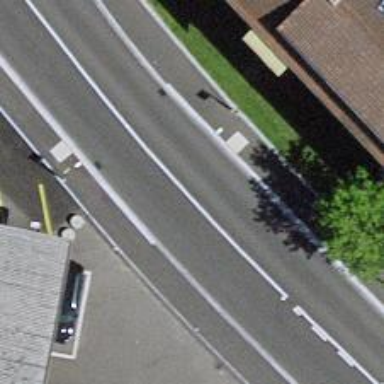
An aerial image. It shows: Bus stop with designated public transport stop position.